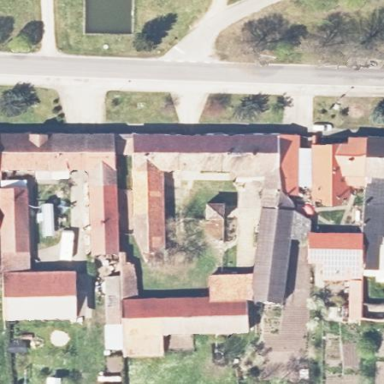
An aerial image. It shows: Simple and straightforward house.